Interaction volume radius: 5 \u00c5
Interaction volume height: 25 \u00c5
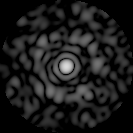
Disorder parameter: 0.8496